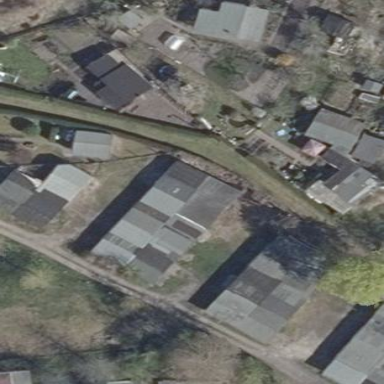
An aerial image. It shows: Group of garages.